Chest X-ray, PA view. Patient: 55 years old, sex M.
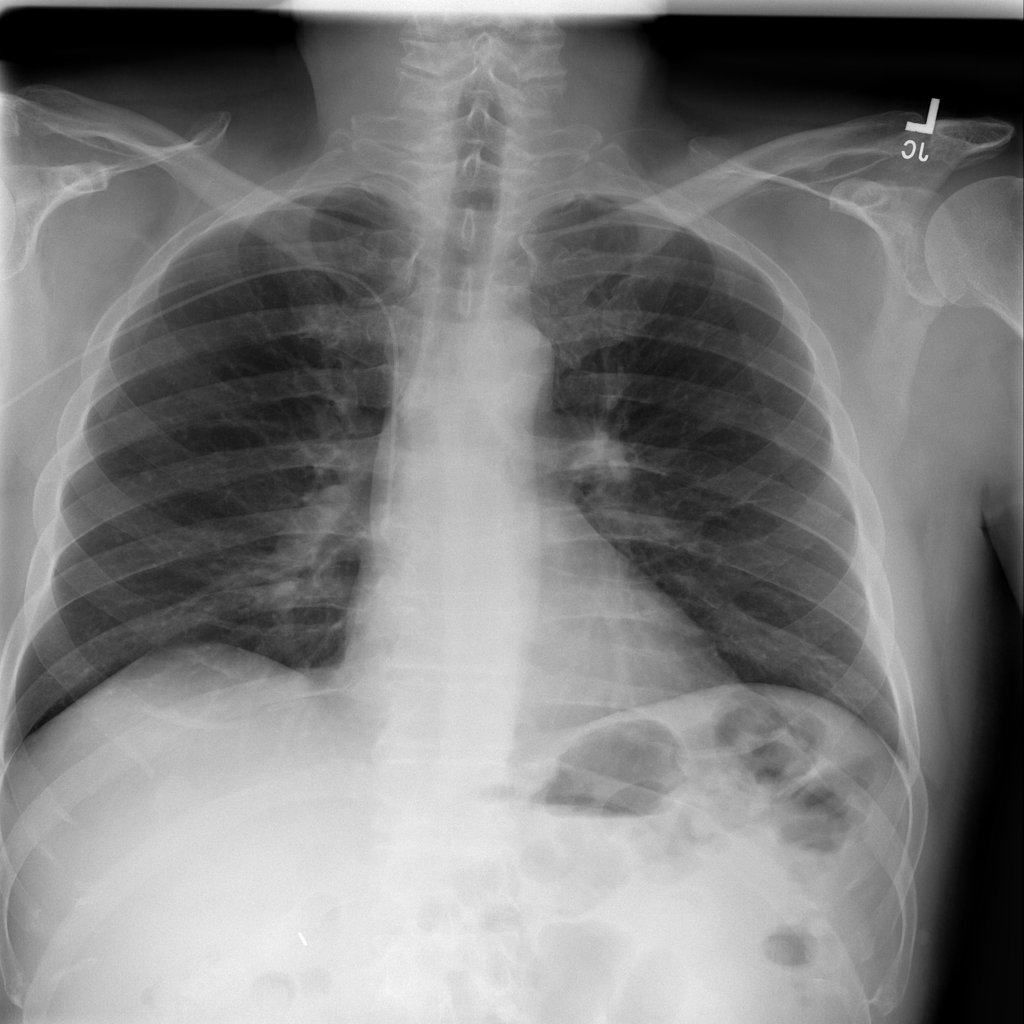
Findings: No Finding